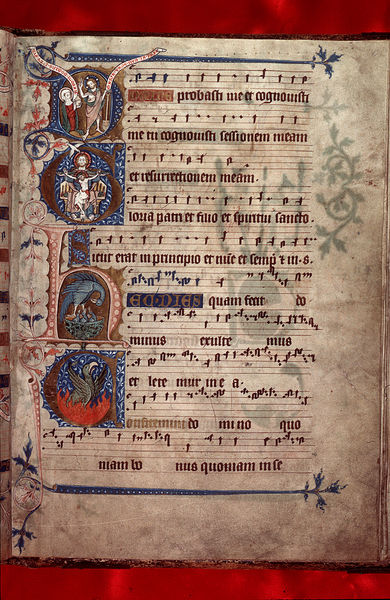
Titel: Codex Gisle
Institution: Osnabrück, Diözesanarchiv
Schlagwörter: blau, vogel, grün, schwarz, rot, ornament, kirche, blatt, musik, engel, schrift, bilder, noten, verzierung, buch, becken, seite, text, buchstabe, buchstaben, initiale, pergament, christlich, nest, verzierungen, lied, latein, ikonographie, schriftband, biebel, gottvater, buchmalerei, liedtext, notenzeilen, byzantinisch, gnadenstuhl, g, a, d, h